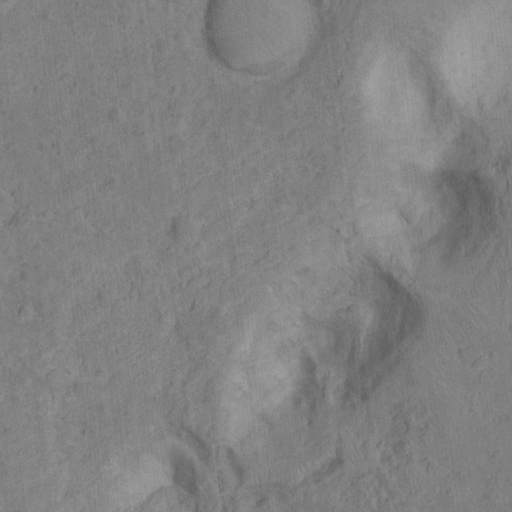
Classes present: Background